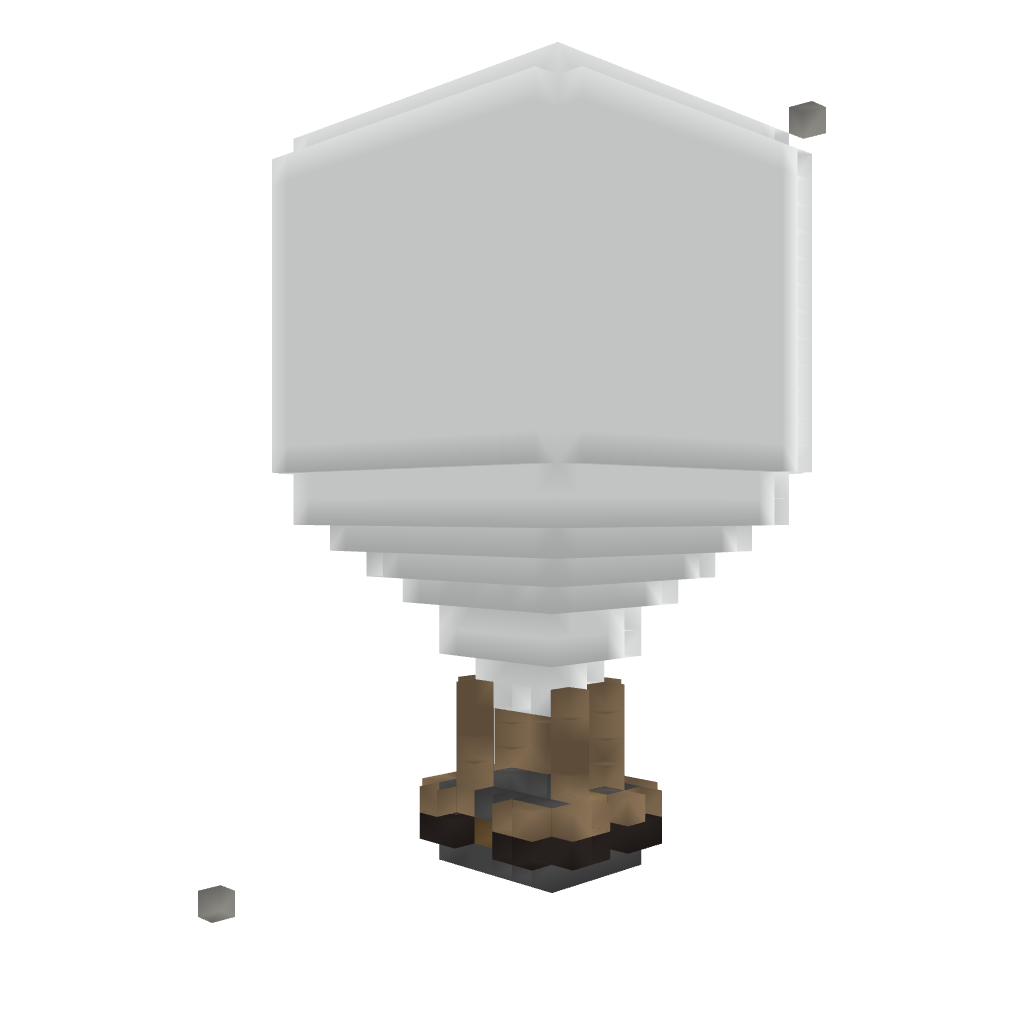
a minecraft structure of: Hot air balloon